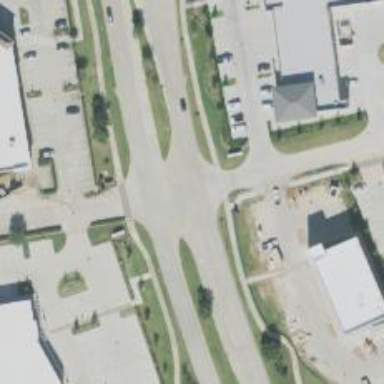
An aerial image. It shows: Secondary link road.